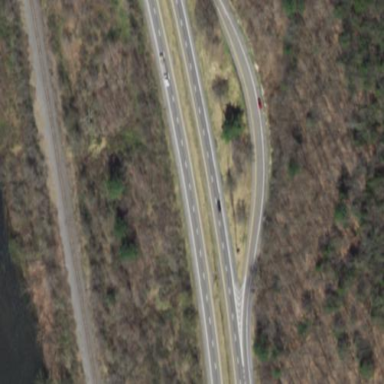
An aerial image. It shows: Rest area on the road.